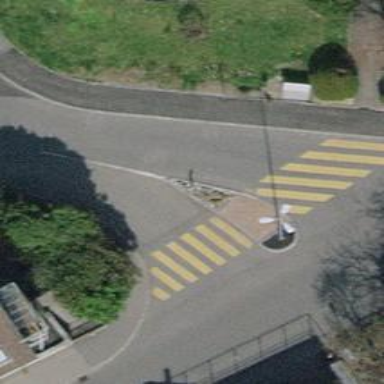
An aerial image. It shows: Kerb serving as barrier.